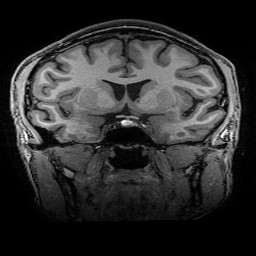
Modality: T1w
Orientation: sagittal
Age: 28
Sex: male
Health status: healthy
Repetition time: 2.53 s
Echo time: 0.0034 s